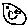
Label: smiley face